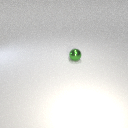
small green metal sphere